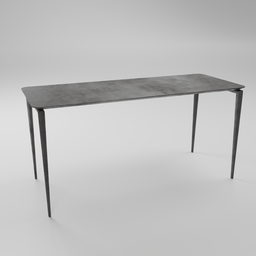
Label: furniture